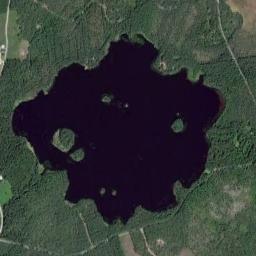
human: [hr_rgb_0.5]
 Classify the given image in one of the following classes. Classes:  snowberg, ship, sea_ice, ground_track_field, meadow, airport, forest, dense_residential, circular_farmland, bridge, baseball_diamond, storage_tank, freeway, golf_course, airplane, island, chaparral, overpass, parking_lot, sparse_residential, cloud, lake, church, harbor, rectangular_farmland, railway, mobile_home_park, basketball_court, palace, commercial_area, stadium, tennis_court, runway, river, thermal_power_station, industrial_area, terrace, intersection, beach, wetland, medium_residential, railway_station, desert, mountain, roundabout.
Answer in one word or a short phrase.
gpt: lake